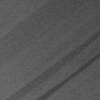
Label: not_dusty